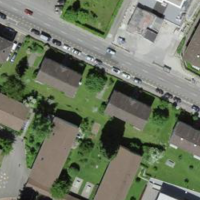
EUNIS habitat code: 54
Species observed at this site:
Ribes nigrum
Aglais io